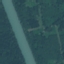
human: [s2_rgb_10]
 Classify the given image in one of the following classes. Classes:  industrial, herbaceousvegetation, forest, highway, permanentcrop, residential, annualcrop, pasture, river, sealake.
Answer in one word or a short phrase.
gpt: River